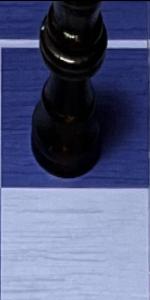
Label: Empty